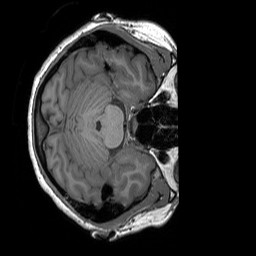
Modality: T1w
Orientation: axial
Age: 26
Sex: female
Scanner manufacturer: siemens
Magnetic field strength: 3 T
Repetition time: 1.9 s
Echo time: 0.00252 s